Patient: sex F, age 67
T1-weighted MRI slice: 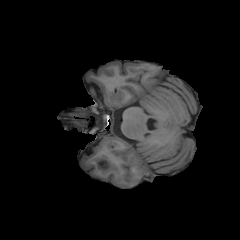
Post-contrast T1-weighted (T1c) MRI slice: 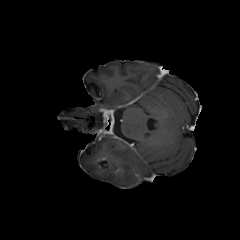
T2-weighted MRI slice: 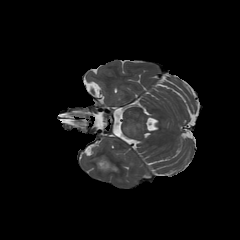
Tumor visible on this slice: yes
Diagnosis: Glioblastoma, IDH-wildtype
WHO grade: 4